Question: I am creating a multiple series line graph with C3.JS by loading the data from a provided CSV file. I can plot the graph however I have not found yet if it is possible to only plot certain columns from the CSV, my graph is plotting all the CSV columns.
My CSV look like this:
'''
Sex,Age,L,M,S,P3,P5,P10,P25,P50,P75,P90,P95,P97
2,0,-1.298749689,34.<PHONE>,0.046905108,31.93019666,32.25089861,32.75948527,33.65186554,34.<PHONE>,35.85124044,36.<PHONE>,37.65137722,38.<PHONE>
2,0.5,-1.440271514,36.<PHONE>,0.042999604,33.38070525,33.68743507,34.<PHONE>,35.<PHONE>,36.<PHONE>,37.<PHONE>,38.<PHONE>,38.82535049,39.27005698
2,1.5,-1.581016348,37.97671987,0.038067862,35.48627093,35.77560367,36.23325692,37.<PHONE>,37.97671987,38.<PHONE>,39.95458524,40.56517149,40.97482424
2,2.5,-1.593136386,39.<PHONE>,0.035079612,36.98550023,37.26521982,37.70685493,38.47603153,39.<PHONE>,40.34145495,41.<PHONE>,41.83732218,42.22321458
'''
And I which to only plot the lines for the percentiles (P* columns) columns with the Age as the X axis, and exclude the Sex, L, M and S columns from being plotted.
currently my graphs looks like this:

One solution is to remove the columns from the CSV file however this will not be possible as I will need the other values latter for other computations and I wish to keep all data in one file.
My C3.js code looks like this:
'''
var chart = c3.generate({
data: {
x: 'Age',
url: '/data/cdc/cdc_female_hcageinf.csv',
type: 'line'
},
tooltip: {
show: false
},
point: {
show: false
}
});
'''
I am not sure if there is a c3.js configuration or method to do so, or a javascript method will be necessary.
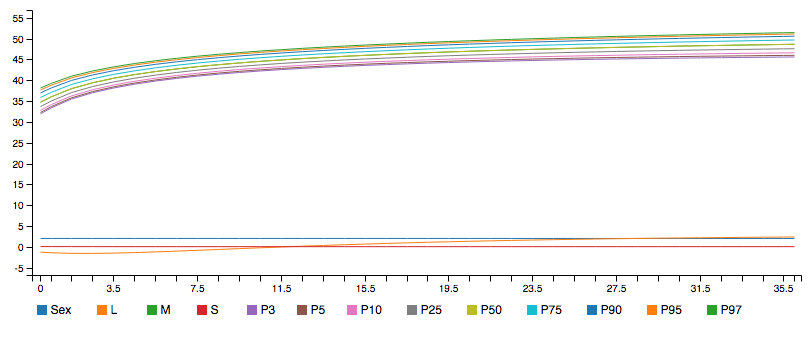
Answer: Inspired by @Armani I've ended up doing this, which is a combination of using d3.csv function with c3, as I didn't find a way to do it with c3 URL.
1. First I used D3 to load the CSV file into a JSON object
2. Modify the data as required (not filtering)
3. Feed C3 with the json object
4. Use the "keys" property inside the c3 call to only show the fields I want.
'''
d3.csv( _dataPath, function ( d ) {
var data = d;
if ( configdata.axis.x.source_units == "meses" && configdata.axis.x.units == "anos" )
{
data[ configdata.axis.x.property_key ] = data[ configdata.axis.x.property_key ] / 12;
}
return data;
}, function( error, data ) {
if (!error)
{
var percentiles = [];
configdata.percentilesData.forEach( function( p ) {
percentiles.push( p.name );
});
var x_axis_label = configdata.axis.x.label + ' (' + configdata.axis.x.units + ')';
var y_axis_label = configdata.axis.y.label + ' (' + configdata.axis.y.units + ')';
var chart = c3.generate({
bindto: '#chart',
data: {
json: data,
type: 'line',
keys: {
x: configdata.axis.x.property_key,
value: percentiles
}
},
axis: {
y: {
label: y_axis_label
},
x: {
label: x_axis_label
}
},
tooltip: {
show: false
},
point: {
show: false
}
});
}
});
'''
'''
<script src="https://cdnjs.cloudflare.com/ajax/libs/d3/3.4.11/d3.min.js"></script>
'''